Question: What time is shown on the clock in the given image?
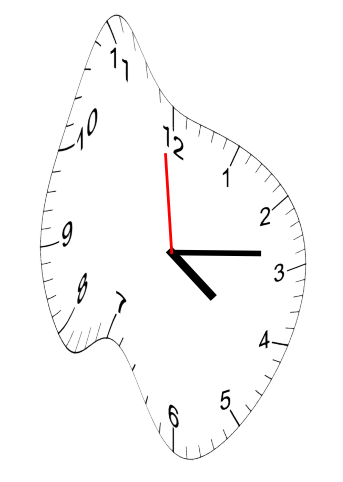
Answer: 04:13:59